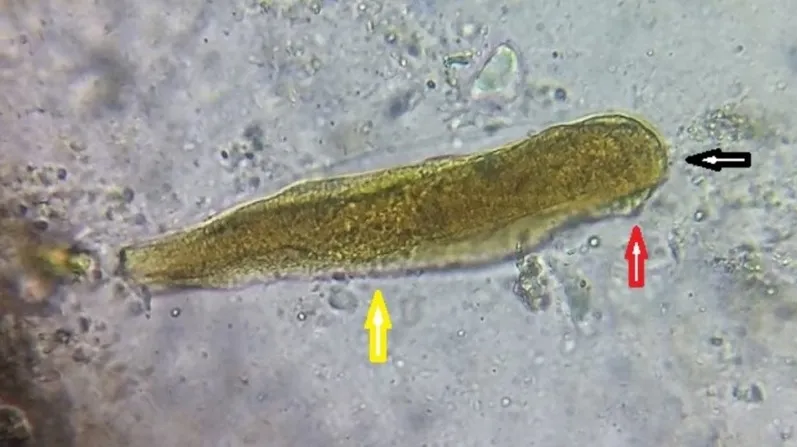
Direct stool wet mount showing the adult worm of Hymenolepis nana. The adult worm revealing the rostellum (black arrow), scolex (red arrow), and broader than long segments (yellow arrow).
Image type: pathology (gram)